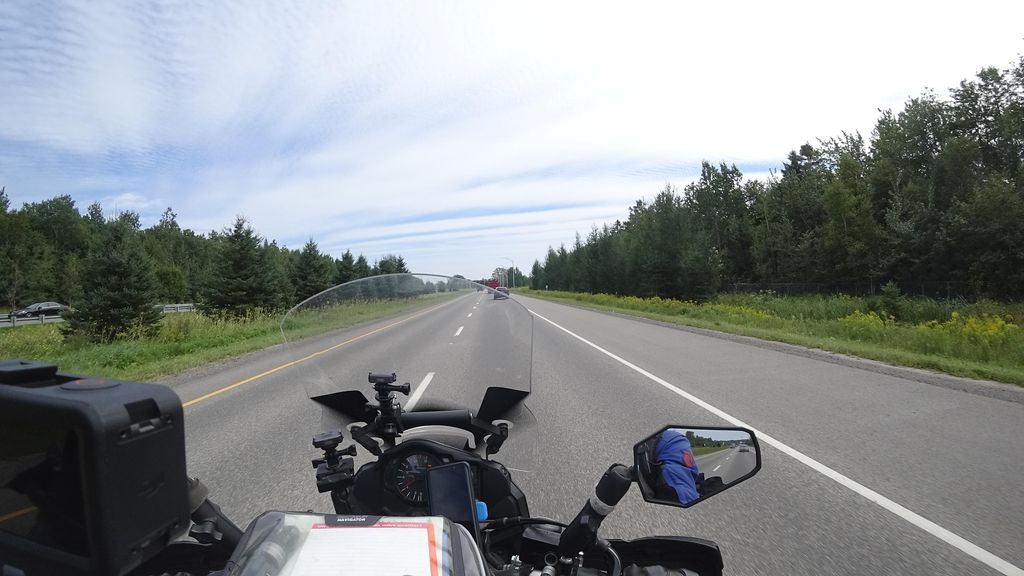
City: quebec_city